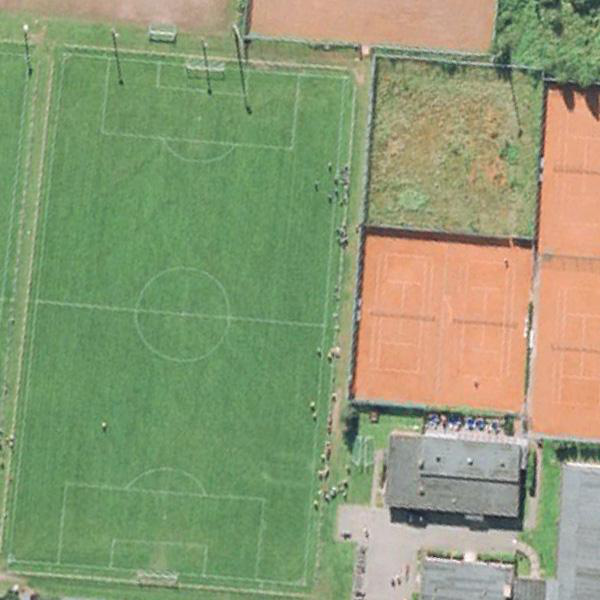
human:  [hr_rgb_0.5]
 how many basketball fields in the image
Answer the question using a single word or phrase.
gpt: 0